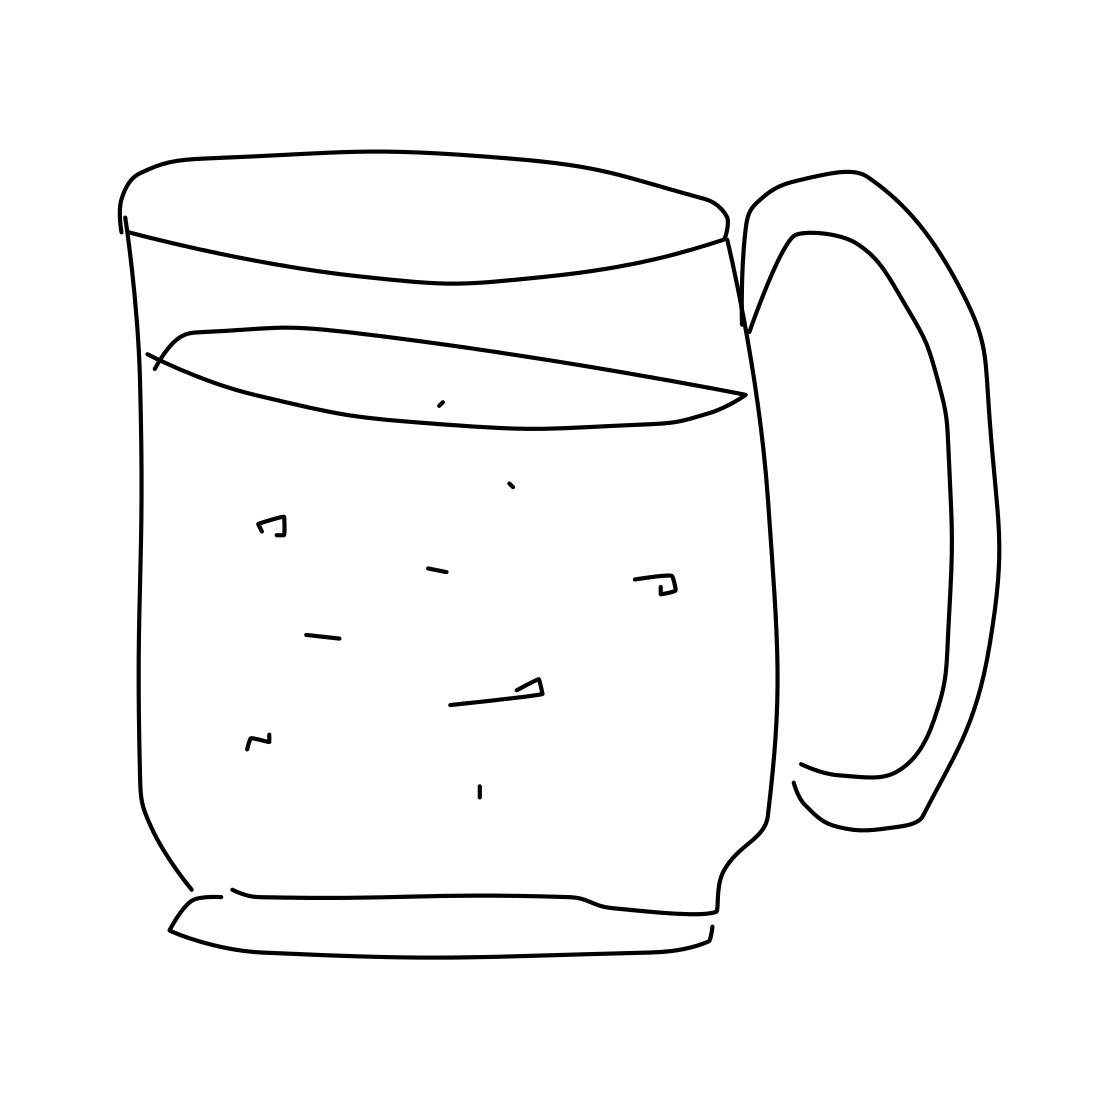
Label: beer-mug